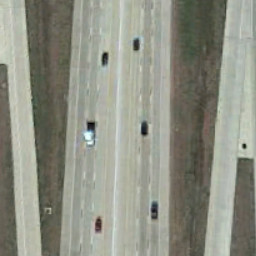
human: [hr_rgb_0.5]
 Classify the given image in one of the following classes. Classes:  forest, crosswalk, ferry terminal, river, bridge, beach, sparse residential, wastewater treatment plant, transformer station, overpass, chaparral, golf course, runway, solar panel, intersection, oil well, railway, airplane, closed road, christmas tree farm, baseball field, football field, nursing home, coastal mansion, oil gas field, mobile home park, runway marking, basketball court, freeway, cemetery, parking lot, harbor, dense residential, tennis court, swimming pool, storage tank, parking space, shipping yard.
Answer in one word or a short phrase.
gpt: freeway